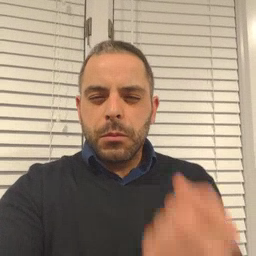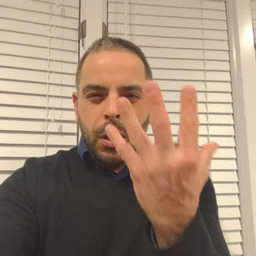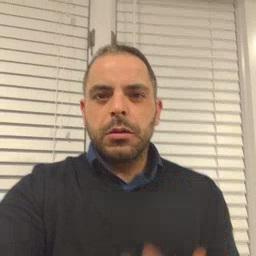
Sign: many